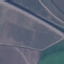
Land use / land cover: Highway